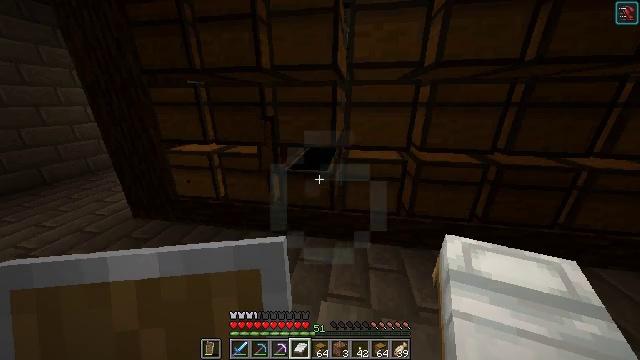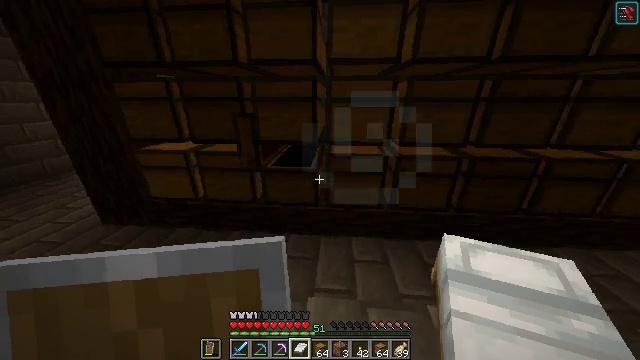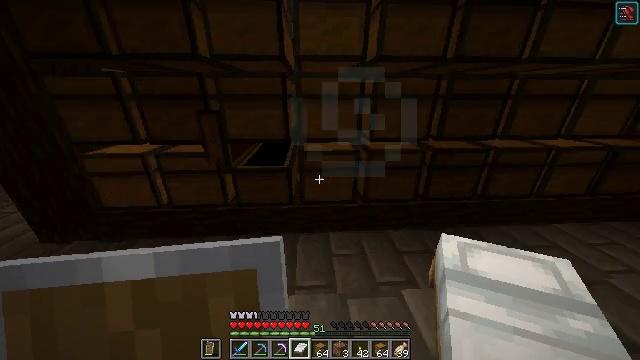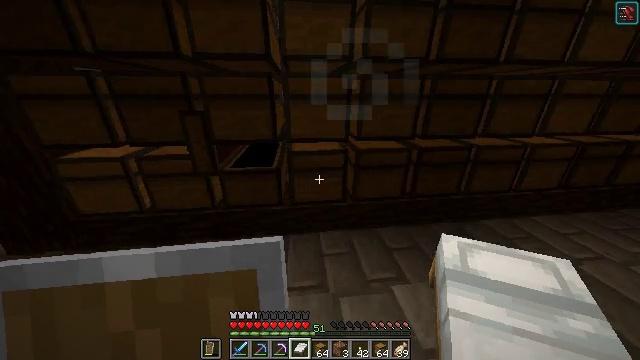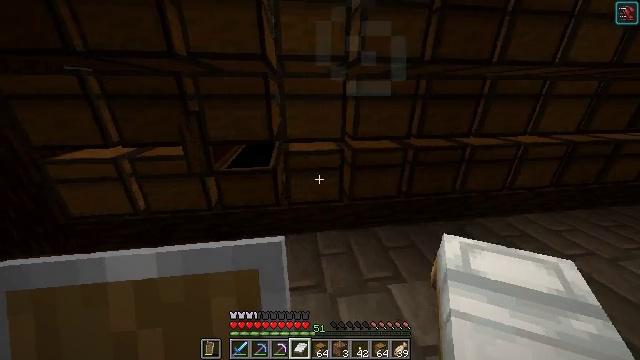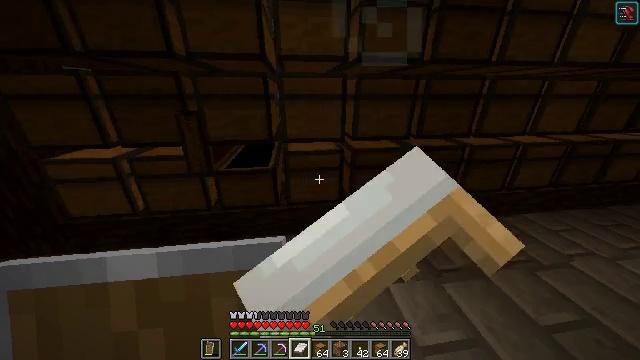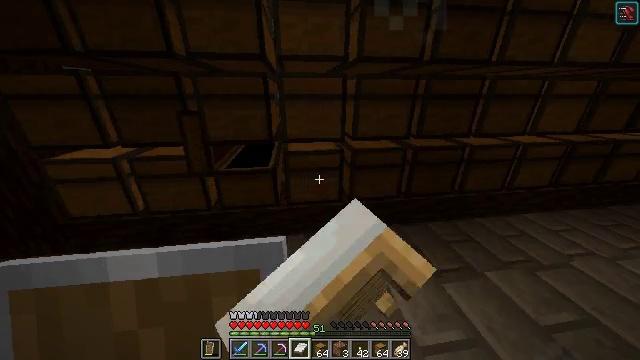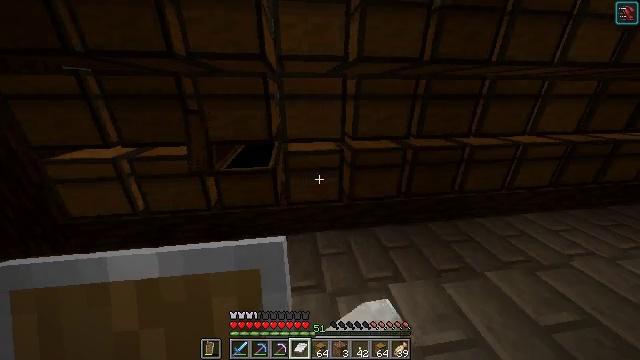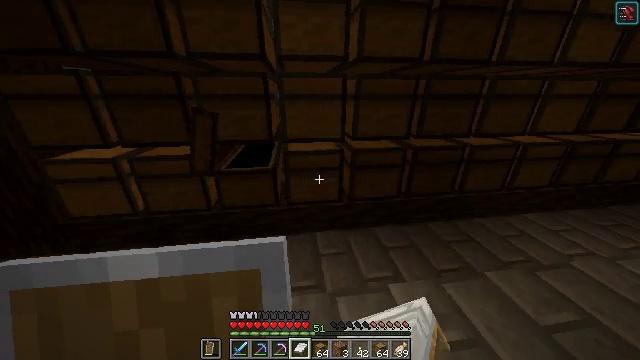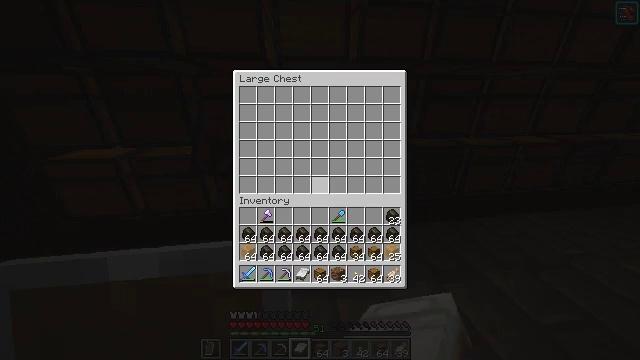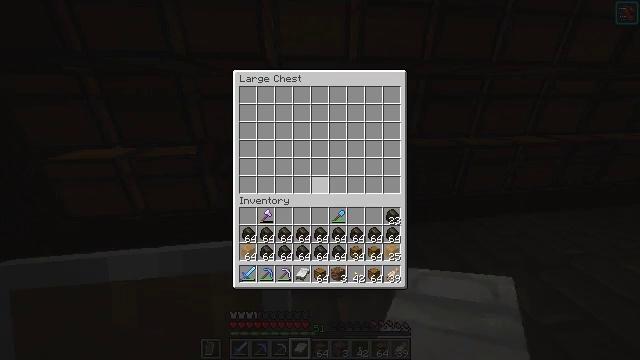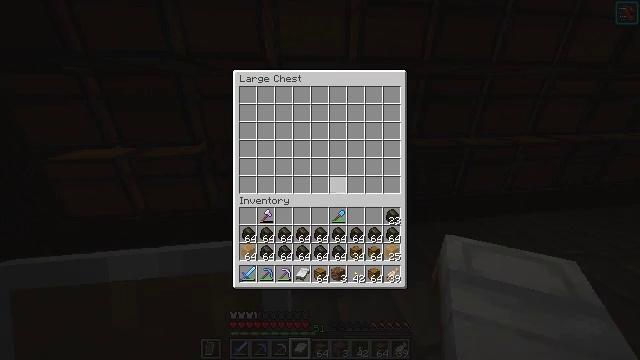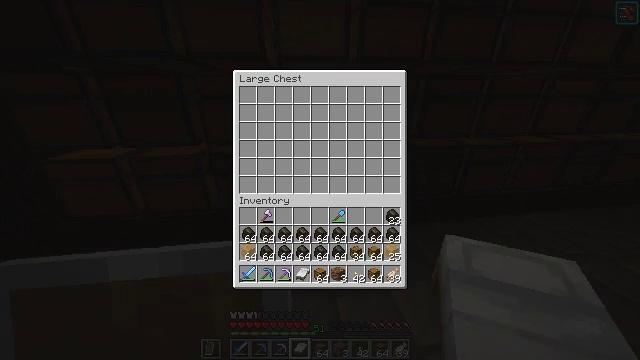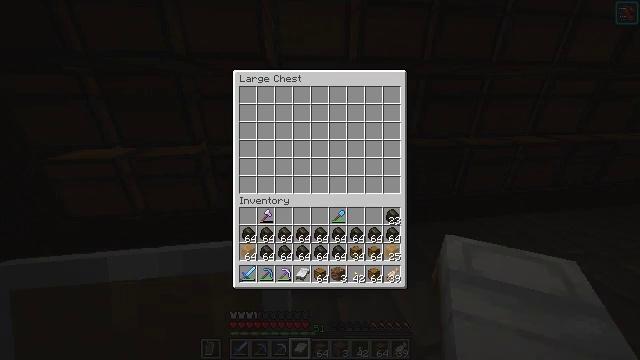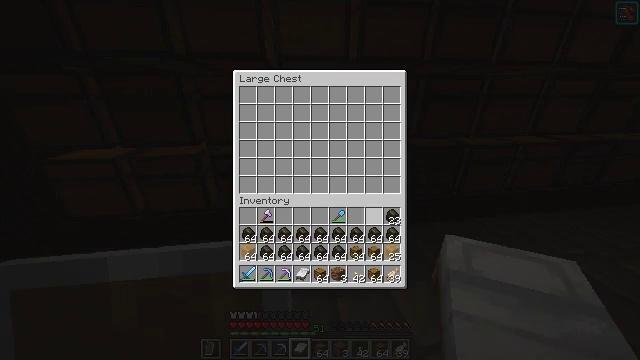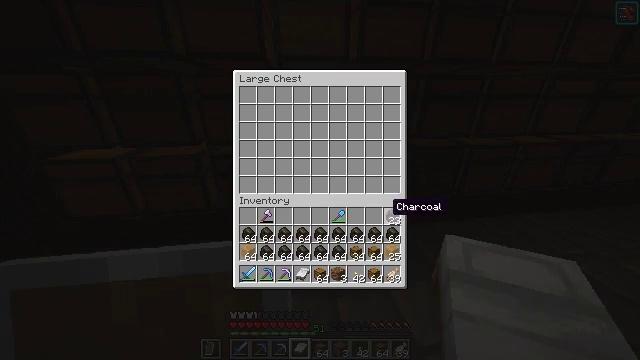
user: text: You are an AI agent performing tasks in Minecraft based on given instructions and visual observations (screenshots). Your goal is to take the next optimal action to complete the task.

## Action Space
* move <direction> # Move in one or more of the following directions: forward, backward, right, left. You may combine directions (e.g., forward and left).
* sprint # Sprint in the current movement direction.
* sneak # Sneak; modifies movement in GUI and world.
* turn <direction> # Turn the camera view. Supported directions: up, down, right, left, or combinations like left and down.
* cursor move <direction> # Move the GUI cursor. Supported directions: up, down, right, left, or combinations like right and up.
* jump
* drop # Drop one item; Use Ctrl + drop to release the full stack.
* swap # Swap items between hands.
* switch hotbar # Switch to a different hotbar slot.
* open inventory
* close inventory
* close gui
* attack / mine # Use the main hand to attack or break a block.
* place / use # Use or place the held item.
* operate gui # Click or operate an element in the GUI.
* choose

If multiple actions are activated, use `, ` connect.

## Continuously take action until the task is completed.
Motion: motion action
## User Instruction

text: Attack the stone bricks to gather materials.
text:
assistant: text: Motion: turn right and down
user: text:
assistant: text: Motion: turn right
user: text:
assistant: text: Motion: turn right
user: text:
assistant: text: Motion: turn right, use / place
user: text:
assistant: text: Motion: no_op
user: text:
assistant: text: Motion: no_op
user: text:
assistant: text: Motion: no_op
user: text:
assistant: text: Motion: no_op
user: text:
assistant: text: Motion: open gui
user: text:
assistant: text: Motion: no_op
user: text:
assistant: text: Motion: cursor move right
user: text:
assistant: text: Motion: cursor move right and down
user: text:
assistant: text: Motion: cursor move right
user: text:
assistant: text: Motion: cursor move right and down
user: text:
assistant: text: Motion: no_op
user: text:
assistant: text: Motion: no_op
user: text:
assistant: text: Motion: no_op
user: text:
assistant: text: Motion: no_op
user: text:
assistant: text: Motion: no_op
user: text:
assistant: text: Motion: operate gui
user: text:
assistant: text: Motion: cursor move up, operate gui
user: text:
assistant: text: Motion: cursor move up
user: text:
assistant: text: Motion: no_op
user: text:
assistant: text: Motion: cursor move up
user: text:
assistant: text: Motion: no_op
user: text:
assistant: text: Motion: choose
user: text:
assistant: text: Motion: choose
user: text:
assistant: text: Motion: cursor move left, choose
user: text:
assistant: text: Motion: cursor move left, choose
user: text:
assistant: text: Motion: cursor move left, choose